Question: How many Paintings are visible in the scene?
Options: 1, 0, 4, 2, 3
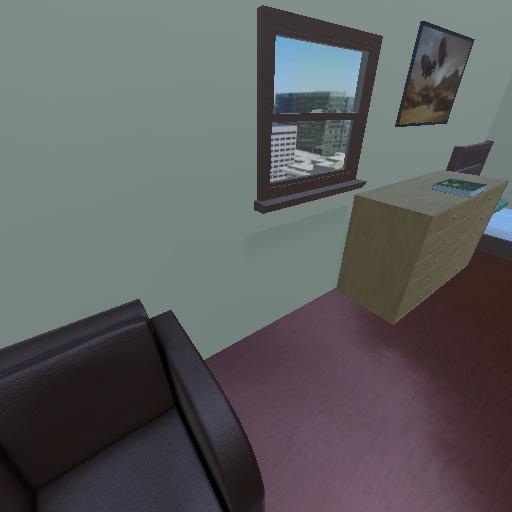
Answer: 1